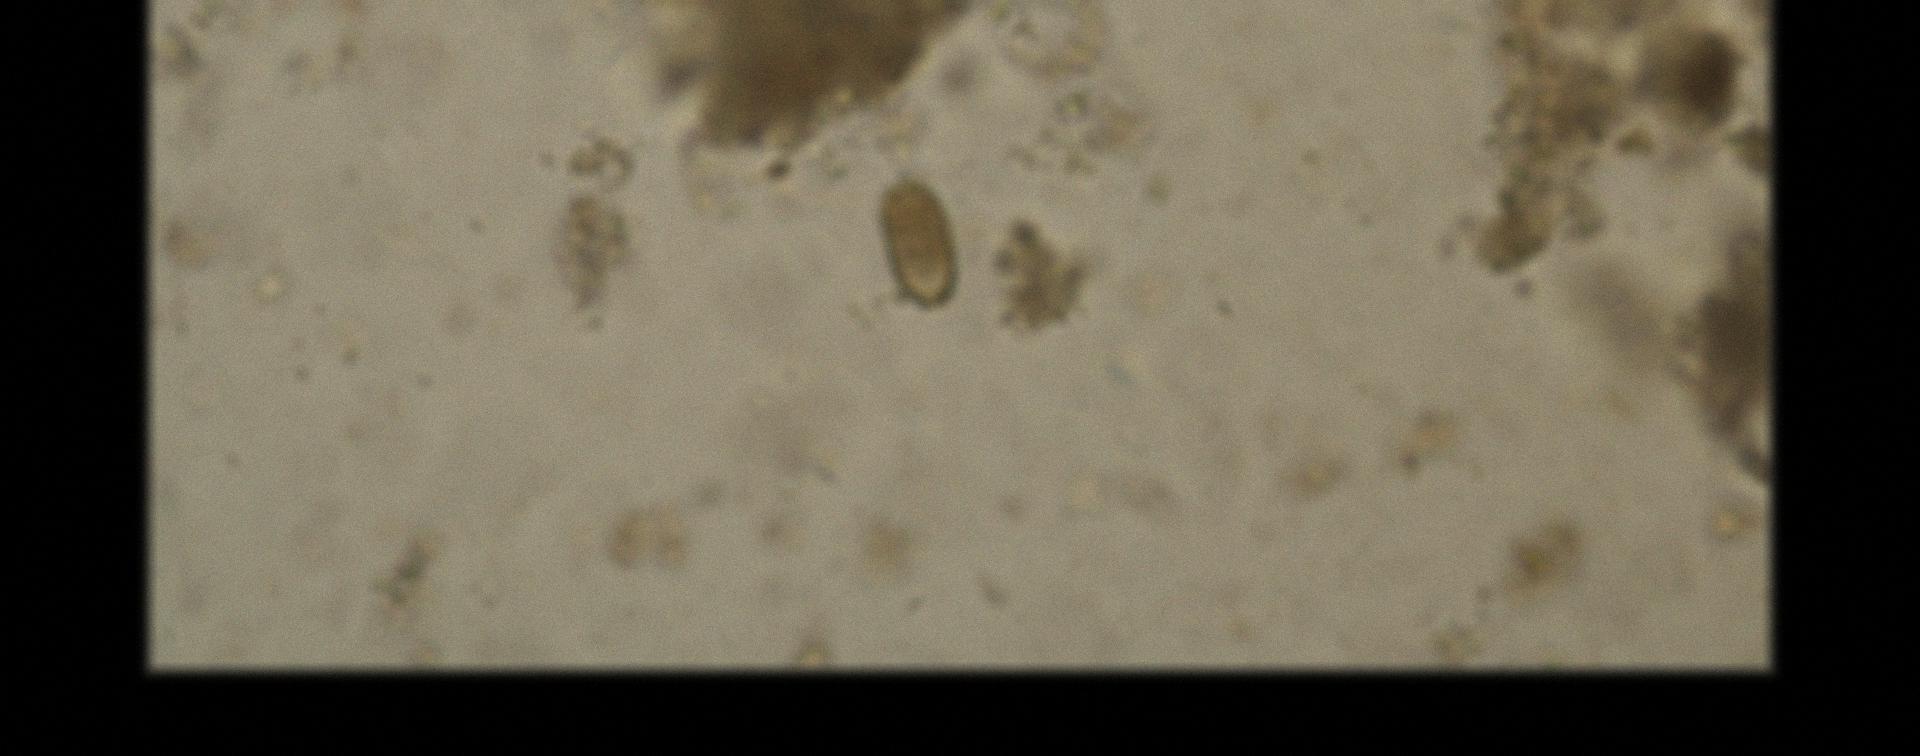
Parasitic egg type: Capillaria philippinensis